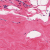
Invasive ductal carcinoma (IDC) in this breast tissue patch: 0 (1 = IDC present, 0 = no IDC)